Question: I am using the same version of XCode as another developer I am working with but when I open the project on my machine the interface objects are not visible in the storyboard and their names are semi-transparent. I've Googled around but I cannot seem to figure out why this might be happening.
Any ideas would be much appreciated!

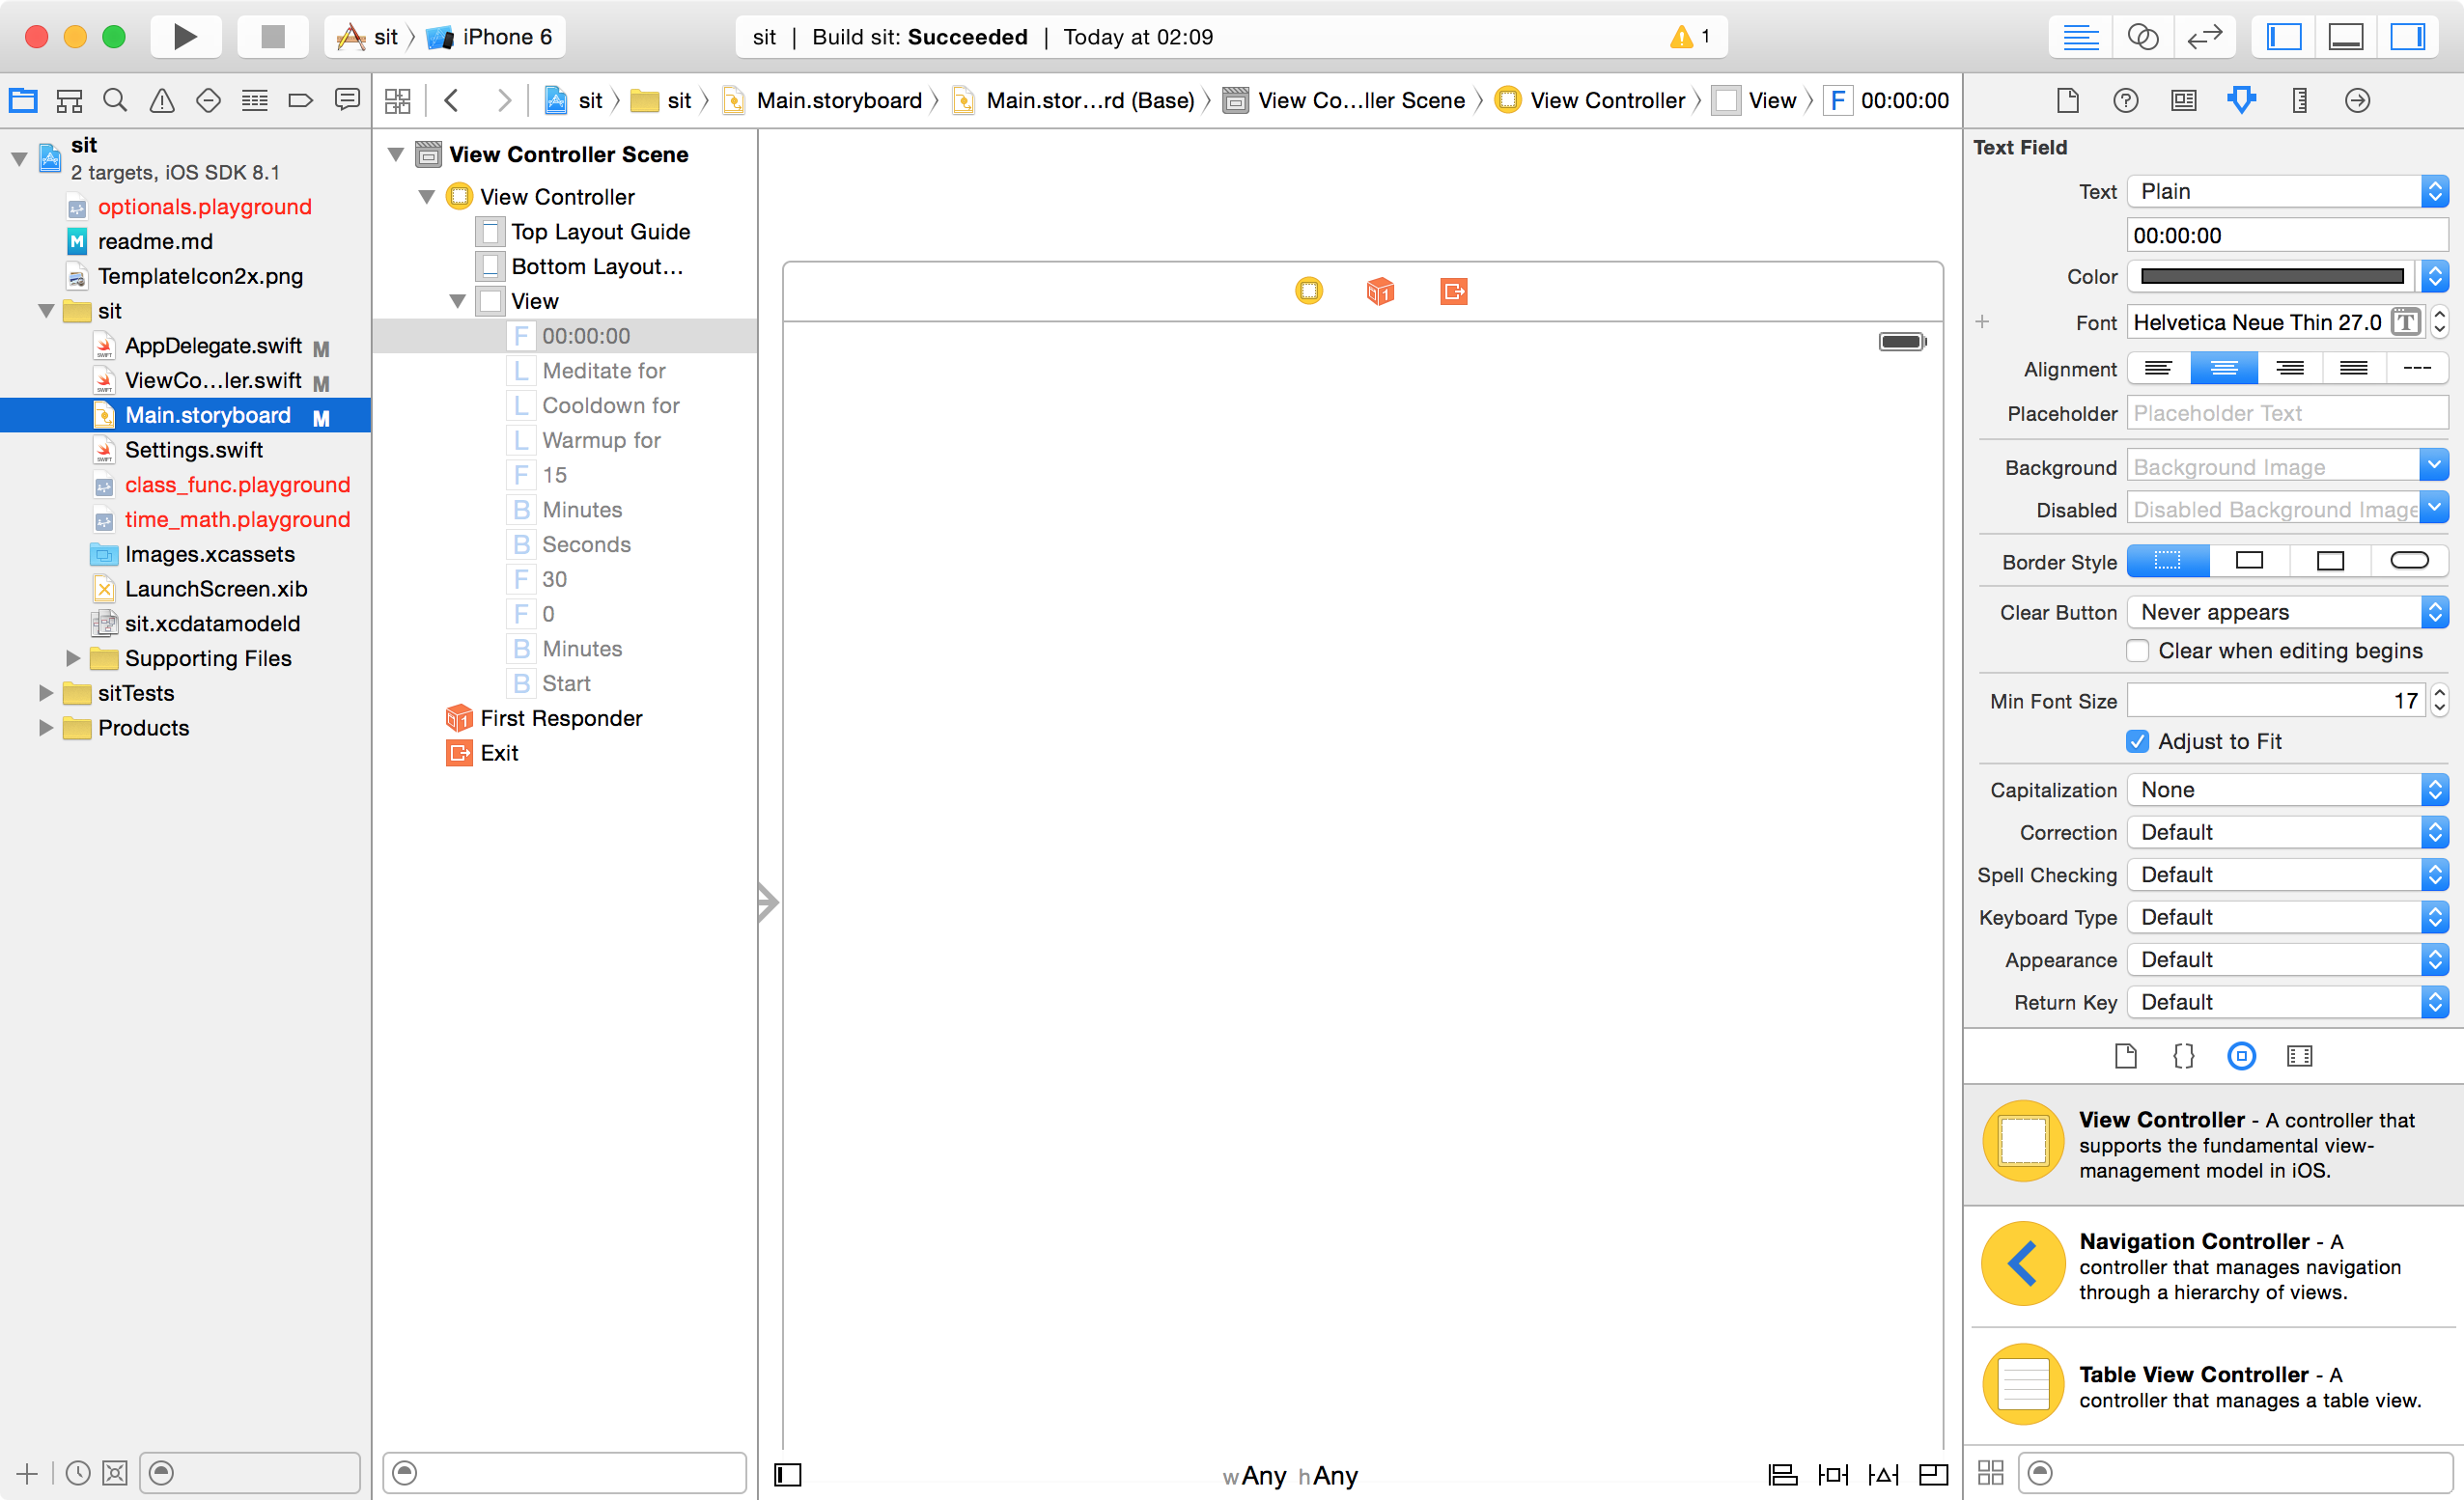
Answer: It's because the views have been set for a different in Interface Builder, and not 'Any & Any', which you have currently selected.
Just change the size class in the interface builder appropriately and the views will be back! :)
I encountered the same issue, read more here: <URL>